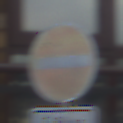
Verkehrszeichen: VerbotDerEinfahrt
Zusatzzeichen unten: BesondereFahrzeugeUndTransportgueter13
Umgebung: Outdoor, Urban
Tageszeit: MorningAfternoon
Wetter: Overcast
Licht: Natural
Jahreszeit: NotSpecified
Kontrast: LowContrast